Question: I create an iPhone application using RSS Feed. I using XMLParsing and get the following result in a String. The parsing string having Html tags. I want to read image tag's src only. How can I read src only from the following String Value?

How can I read src content only from that string?
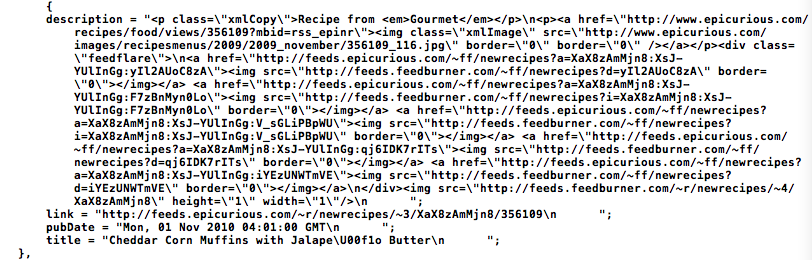
Answer: I found this... basically use NSRegularExpression class.
<URL>
The example there searches exactly what you want: 'src="..."' ;)